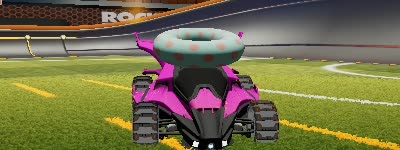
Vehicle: aftershock